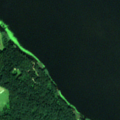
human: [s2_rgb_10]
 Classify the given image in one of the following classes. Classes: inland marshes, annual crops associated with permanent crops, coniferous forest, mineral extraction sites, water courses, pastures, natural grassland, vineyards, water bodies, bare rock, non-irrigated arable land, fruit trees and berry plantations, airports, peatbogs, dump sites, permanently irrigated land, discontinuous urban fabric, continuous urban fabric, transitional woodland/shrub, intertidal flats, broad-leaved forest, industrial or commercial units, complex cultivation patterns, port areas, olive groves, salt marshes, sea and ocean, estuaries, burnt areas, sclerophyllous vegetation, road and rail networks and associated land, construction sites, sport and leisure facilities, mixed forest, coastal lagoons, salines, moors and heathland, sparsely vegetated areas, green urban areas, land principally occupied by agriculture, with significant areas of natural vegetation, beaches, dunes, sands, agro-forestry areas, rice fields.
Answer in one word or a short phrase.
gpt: non-irrigated arable land, broad-leaved forest, mixed forest, water bodies